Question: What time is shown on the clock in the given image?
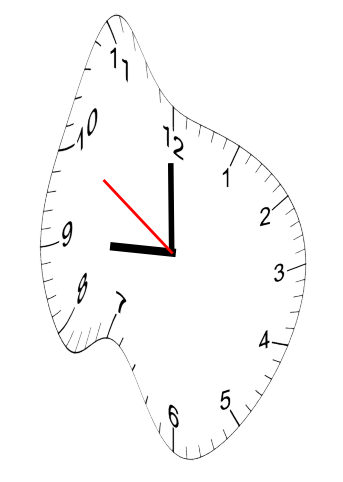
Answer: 08:59:50